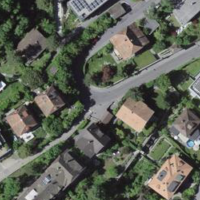
EUNIS habitat code: 55
Species observed at this site:
Cardamine heptaphylla
Prunus spinosa
Cymbalaria muralis
Cotinus coggygria